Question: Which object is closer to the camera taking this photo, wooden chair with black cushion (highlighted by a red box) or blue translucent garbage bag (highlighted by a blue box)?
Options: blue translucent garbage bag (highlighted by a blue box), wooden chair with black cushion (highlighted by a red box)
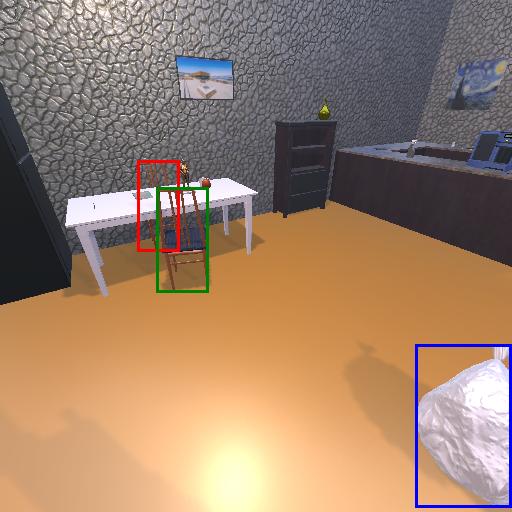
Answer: blue translucent garbage bag (highlighted by a blue box)